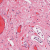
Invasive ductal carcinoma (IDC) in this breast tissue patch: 1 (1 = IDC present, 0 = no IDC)